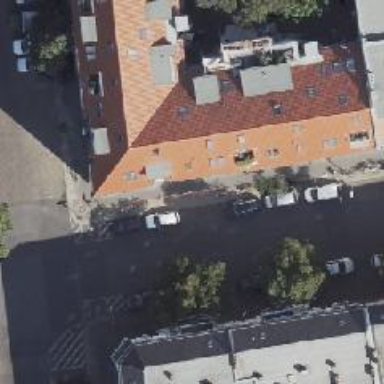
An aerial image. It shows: Bicycle parking located on the sidewalk.